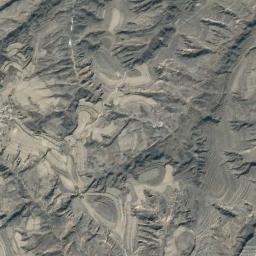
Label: mountain